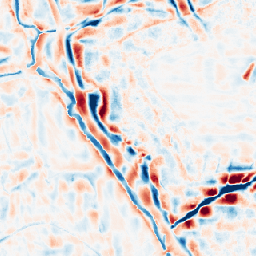
Category: wavelet
Decomposition family: wavelet_dwt
Decomposition parameters: wavelet: sym4
level: 4
Upsampling method: nearest
Upsampling parameters: scale: 8
Upsampling scale: 8